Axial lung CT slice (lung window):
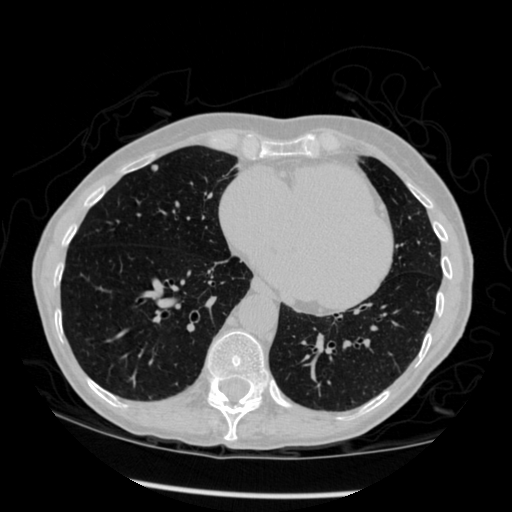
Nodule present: yes
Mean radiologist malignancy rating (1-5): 2